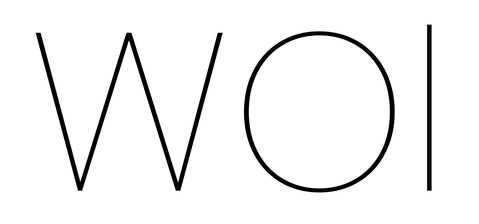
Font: Poppins-Thin